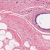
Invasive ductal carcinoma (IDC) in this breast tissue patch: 0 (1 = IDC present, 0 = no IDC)